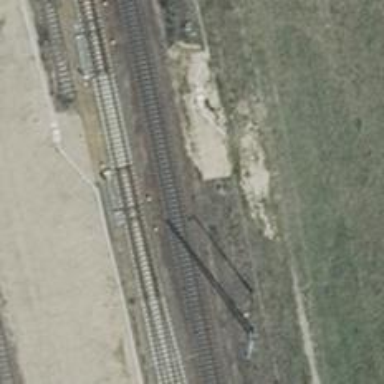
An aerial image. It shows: Railway switch with the turnout side on the left.